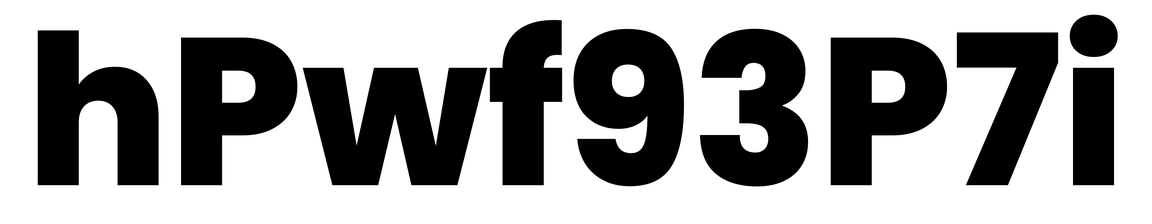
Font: Poppins-ExtraBold